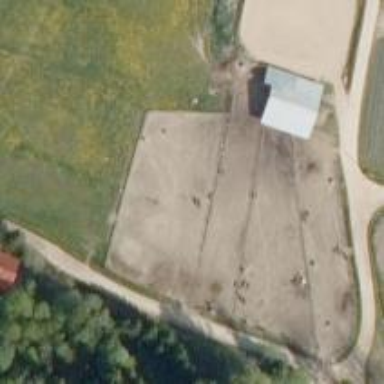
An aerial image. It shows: Fence surrounding area designated for animal keeping.